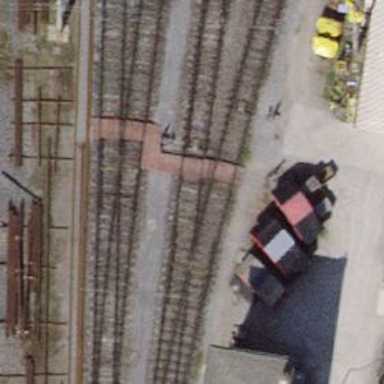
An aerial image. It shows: Railway switch.